Question: Here is my css rule together with the markup:
'''
<div style = "height:100%;">
<div style = "width:220px; margin-left: 200px;font-size:16px; height:auto;">
<div class='navbar-inner'>
<div class='container'>
<ul class="nav nav-list">
<div>
<li <?php if($page == 'upload_track'){ echo "class = "active""; }?>><a href = "#">Upload a new Track</a></li>
<li><a href = "#">View all blog post</a></li>
<li><a href = "#">View all tracks uploaded</a></li>
</div>
</ul>
</div>
</div>
</div>
<div style = "width:220px; margin-left: 200px;font-size:16px; height:auto;">
'''
as of now I am making them an inline style so that it would be easy for me to change them. since switching texteditors is kind of a hassle for me.
How would I make that div take up all the available height? like the very bottom of the page. as of now it looks something like this

what I wanted to see is that the black div takes up all the available height in the page
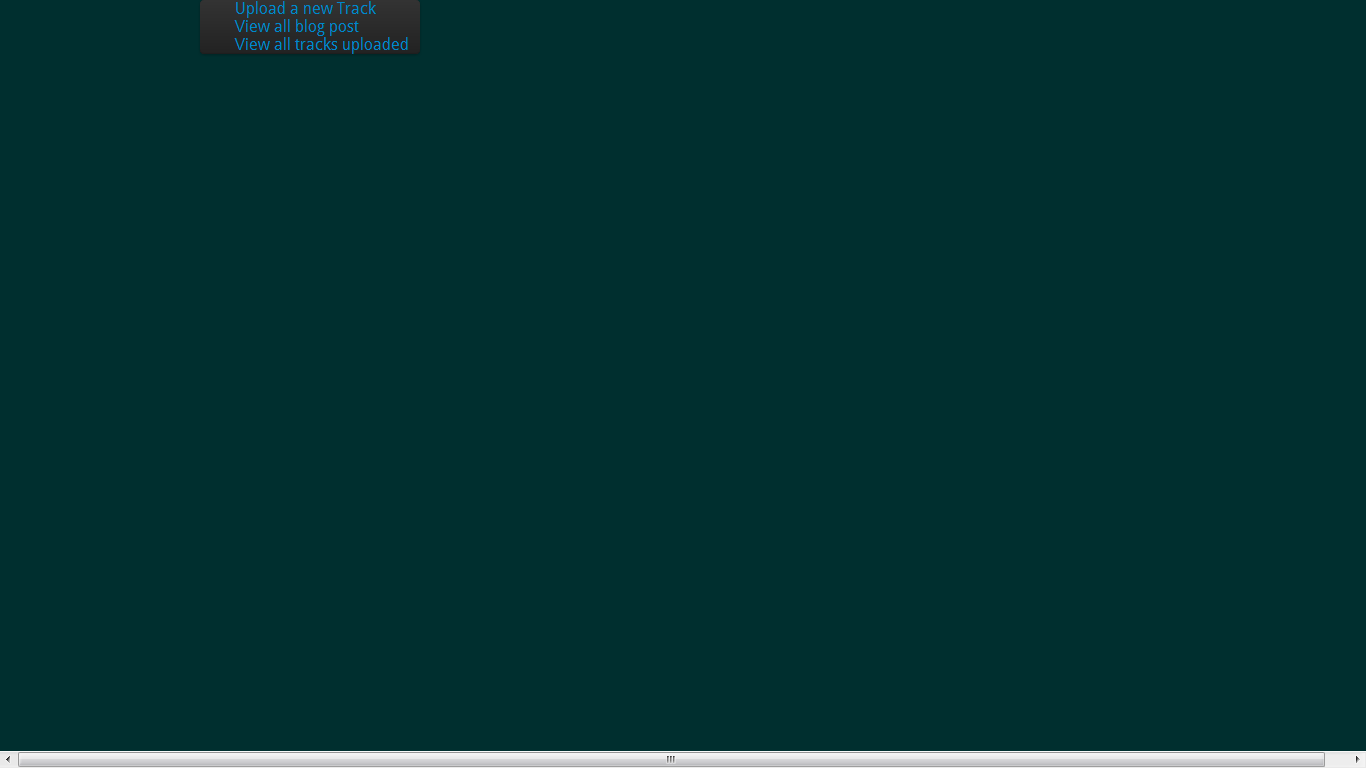
Answer: Yes it can be done. Check out <URL>.
Basically I changed your HTML to this:
'''
<div id="navbar">
<div class='navbar-inner'>
<div class='container'>
<ul class="nav nav-list">
<div>
<li><a href = "#">Upload a new Track</a></li>
<li><a href = "#">View all blog post</a></li>
<li><a href = "#">View all tracks uploaded</a></li>
</div>
</ul>
</div>
</div>
</div>
'''
Essentially all I did was remove the outermost div (the one with only the 'style="height: 100%"' on it) and gave the next div an id.
The CSS is as follows:
'''
html, body { height: 100%; }
#navbar {
/* this was moved from being an inline style in the div: */
width:220px; margin-left: 200px;font-size:16px;
height: 100%;
}
'''
Basically, in order for the navbar strip to use up 100% of the height, you need to make sure that the html and body actually up 100% of the available height. (That is, 100% on '#navbar' is 100% of the height of the parent element; if the parent element isn't the height of the browser, then it doesn't work.)